Chest X-ray. View position: AP
Patient age: 60
Patient sex: M
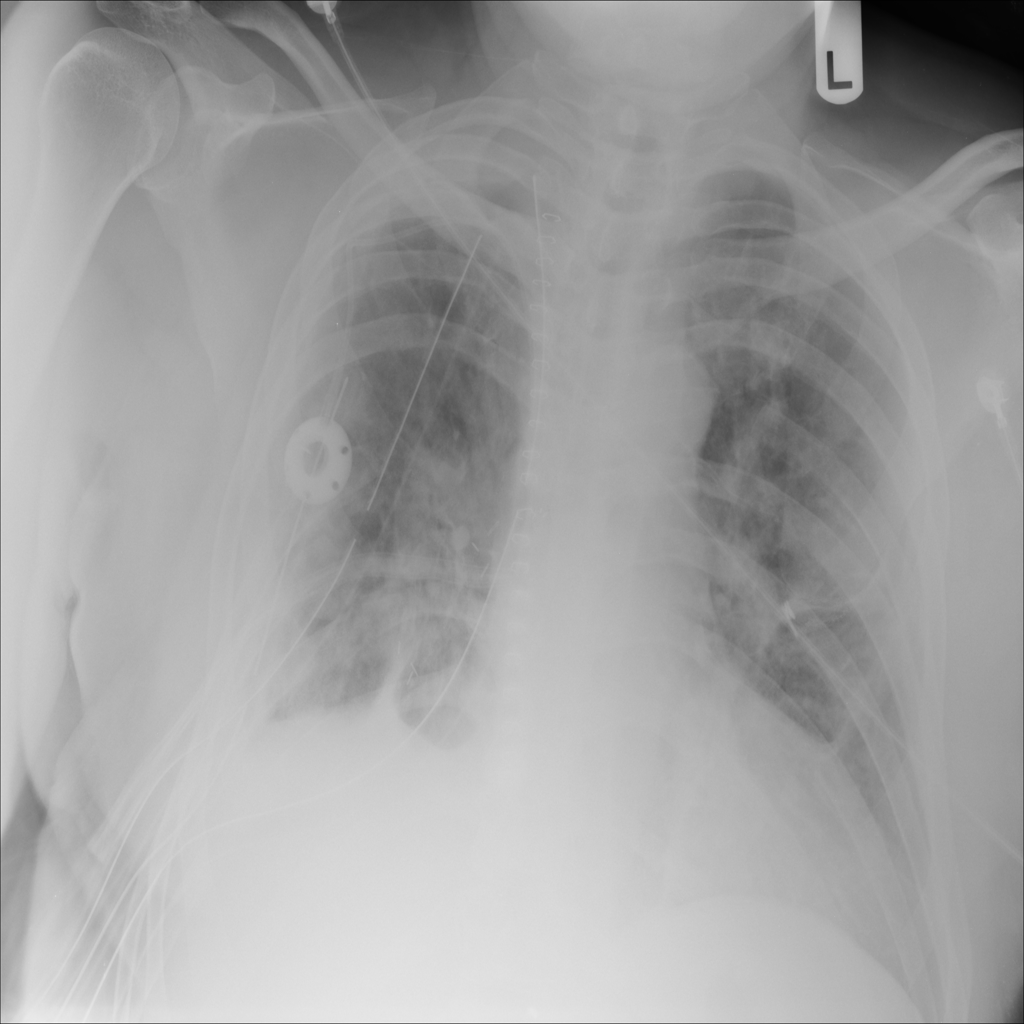
Finding: Pneumothorax